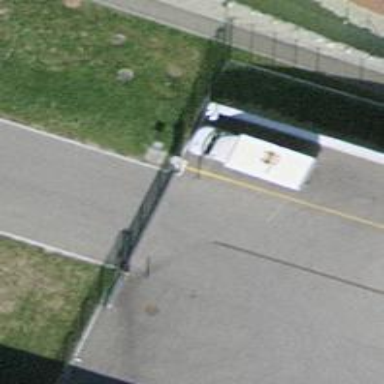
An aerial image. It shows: Gate.